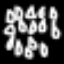
Label: angel